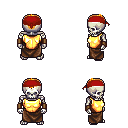
a pixel art fantasy rpg character, male body template, skeleton, gold chest armor, robe skirt, light blonde short mohawk hairstyle, red bandana, leather bracers, four views (front, back, left, right), 2x2 character sprite sheet, small pixel art, hard edges, no anti-aliasing